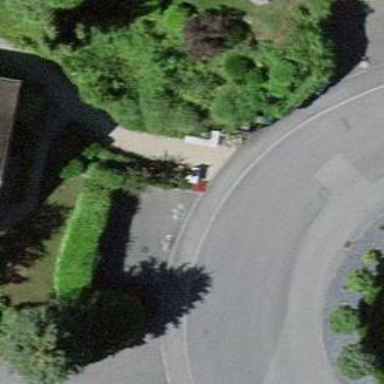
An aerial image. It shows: Sidewalk along the footway.